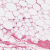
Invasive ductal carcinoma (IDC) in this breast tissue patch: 0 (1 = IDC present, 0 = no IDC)